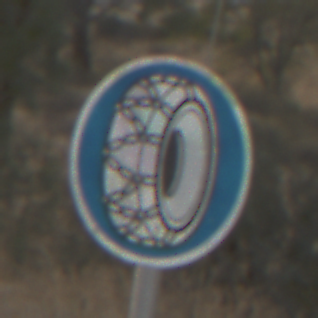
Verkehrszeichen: SchneekettenVorgeschrieben
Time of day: SunriseSunset
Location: Outdoor (RoadRail)
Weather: PartlyCloudy
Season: NotSpecified
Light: Natural